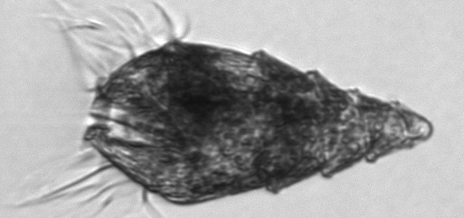
Label: Laboea_strobila